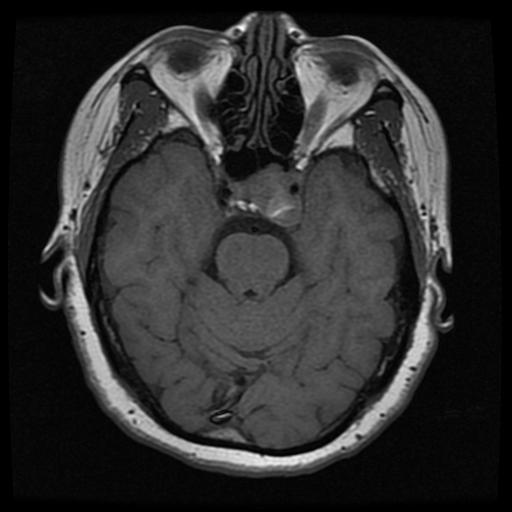
Label: pituitary